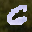
Label: 6